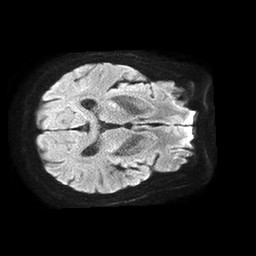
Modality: TRACE
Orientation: axial
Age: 63
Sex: female
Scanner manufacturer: philips
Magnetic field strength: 1.5 T
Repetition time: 4.6 s
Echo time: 0.08631 s